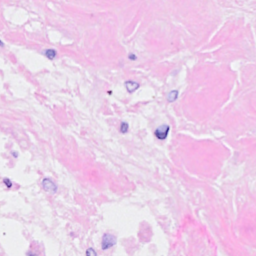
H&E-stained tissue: Breast